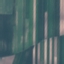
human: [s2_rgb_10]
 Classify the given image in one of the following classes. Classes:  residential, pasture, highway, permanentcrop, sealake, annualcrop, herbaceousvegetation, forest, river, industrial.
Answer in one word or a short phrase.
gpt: AnnualCrop